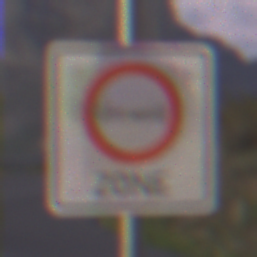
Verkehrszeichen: BeginnUmweltzone
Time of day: Dawn
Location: Outdoor (RoadRail)
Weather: Clear
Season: NotSpecified
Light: Natural